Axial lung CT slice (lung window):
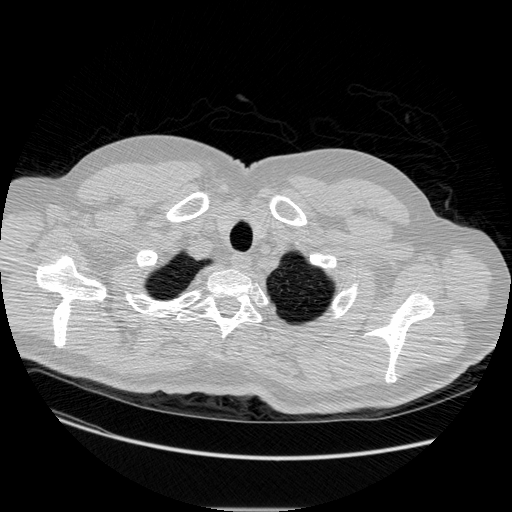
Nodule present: no